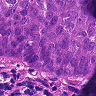
Metastatic tissue present: yes